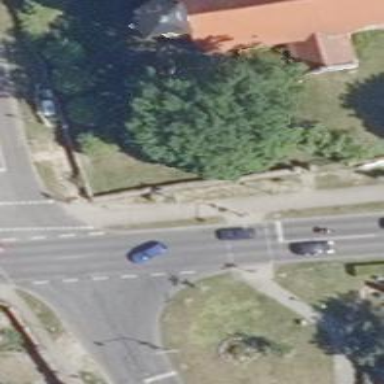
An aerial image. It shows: Asphalt footway with marked crossing equipped with traffic signals.